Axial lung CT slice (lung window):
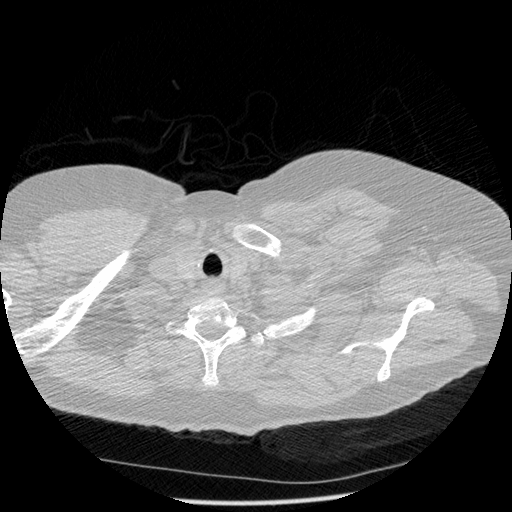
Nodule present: no